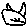
Label: cat